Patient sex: M
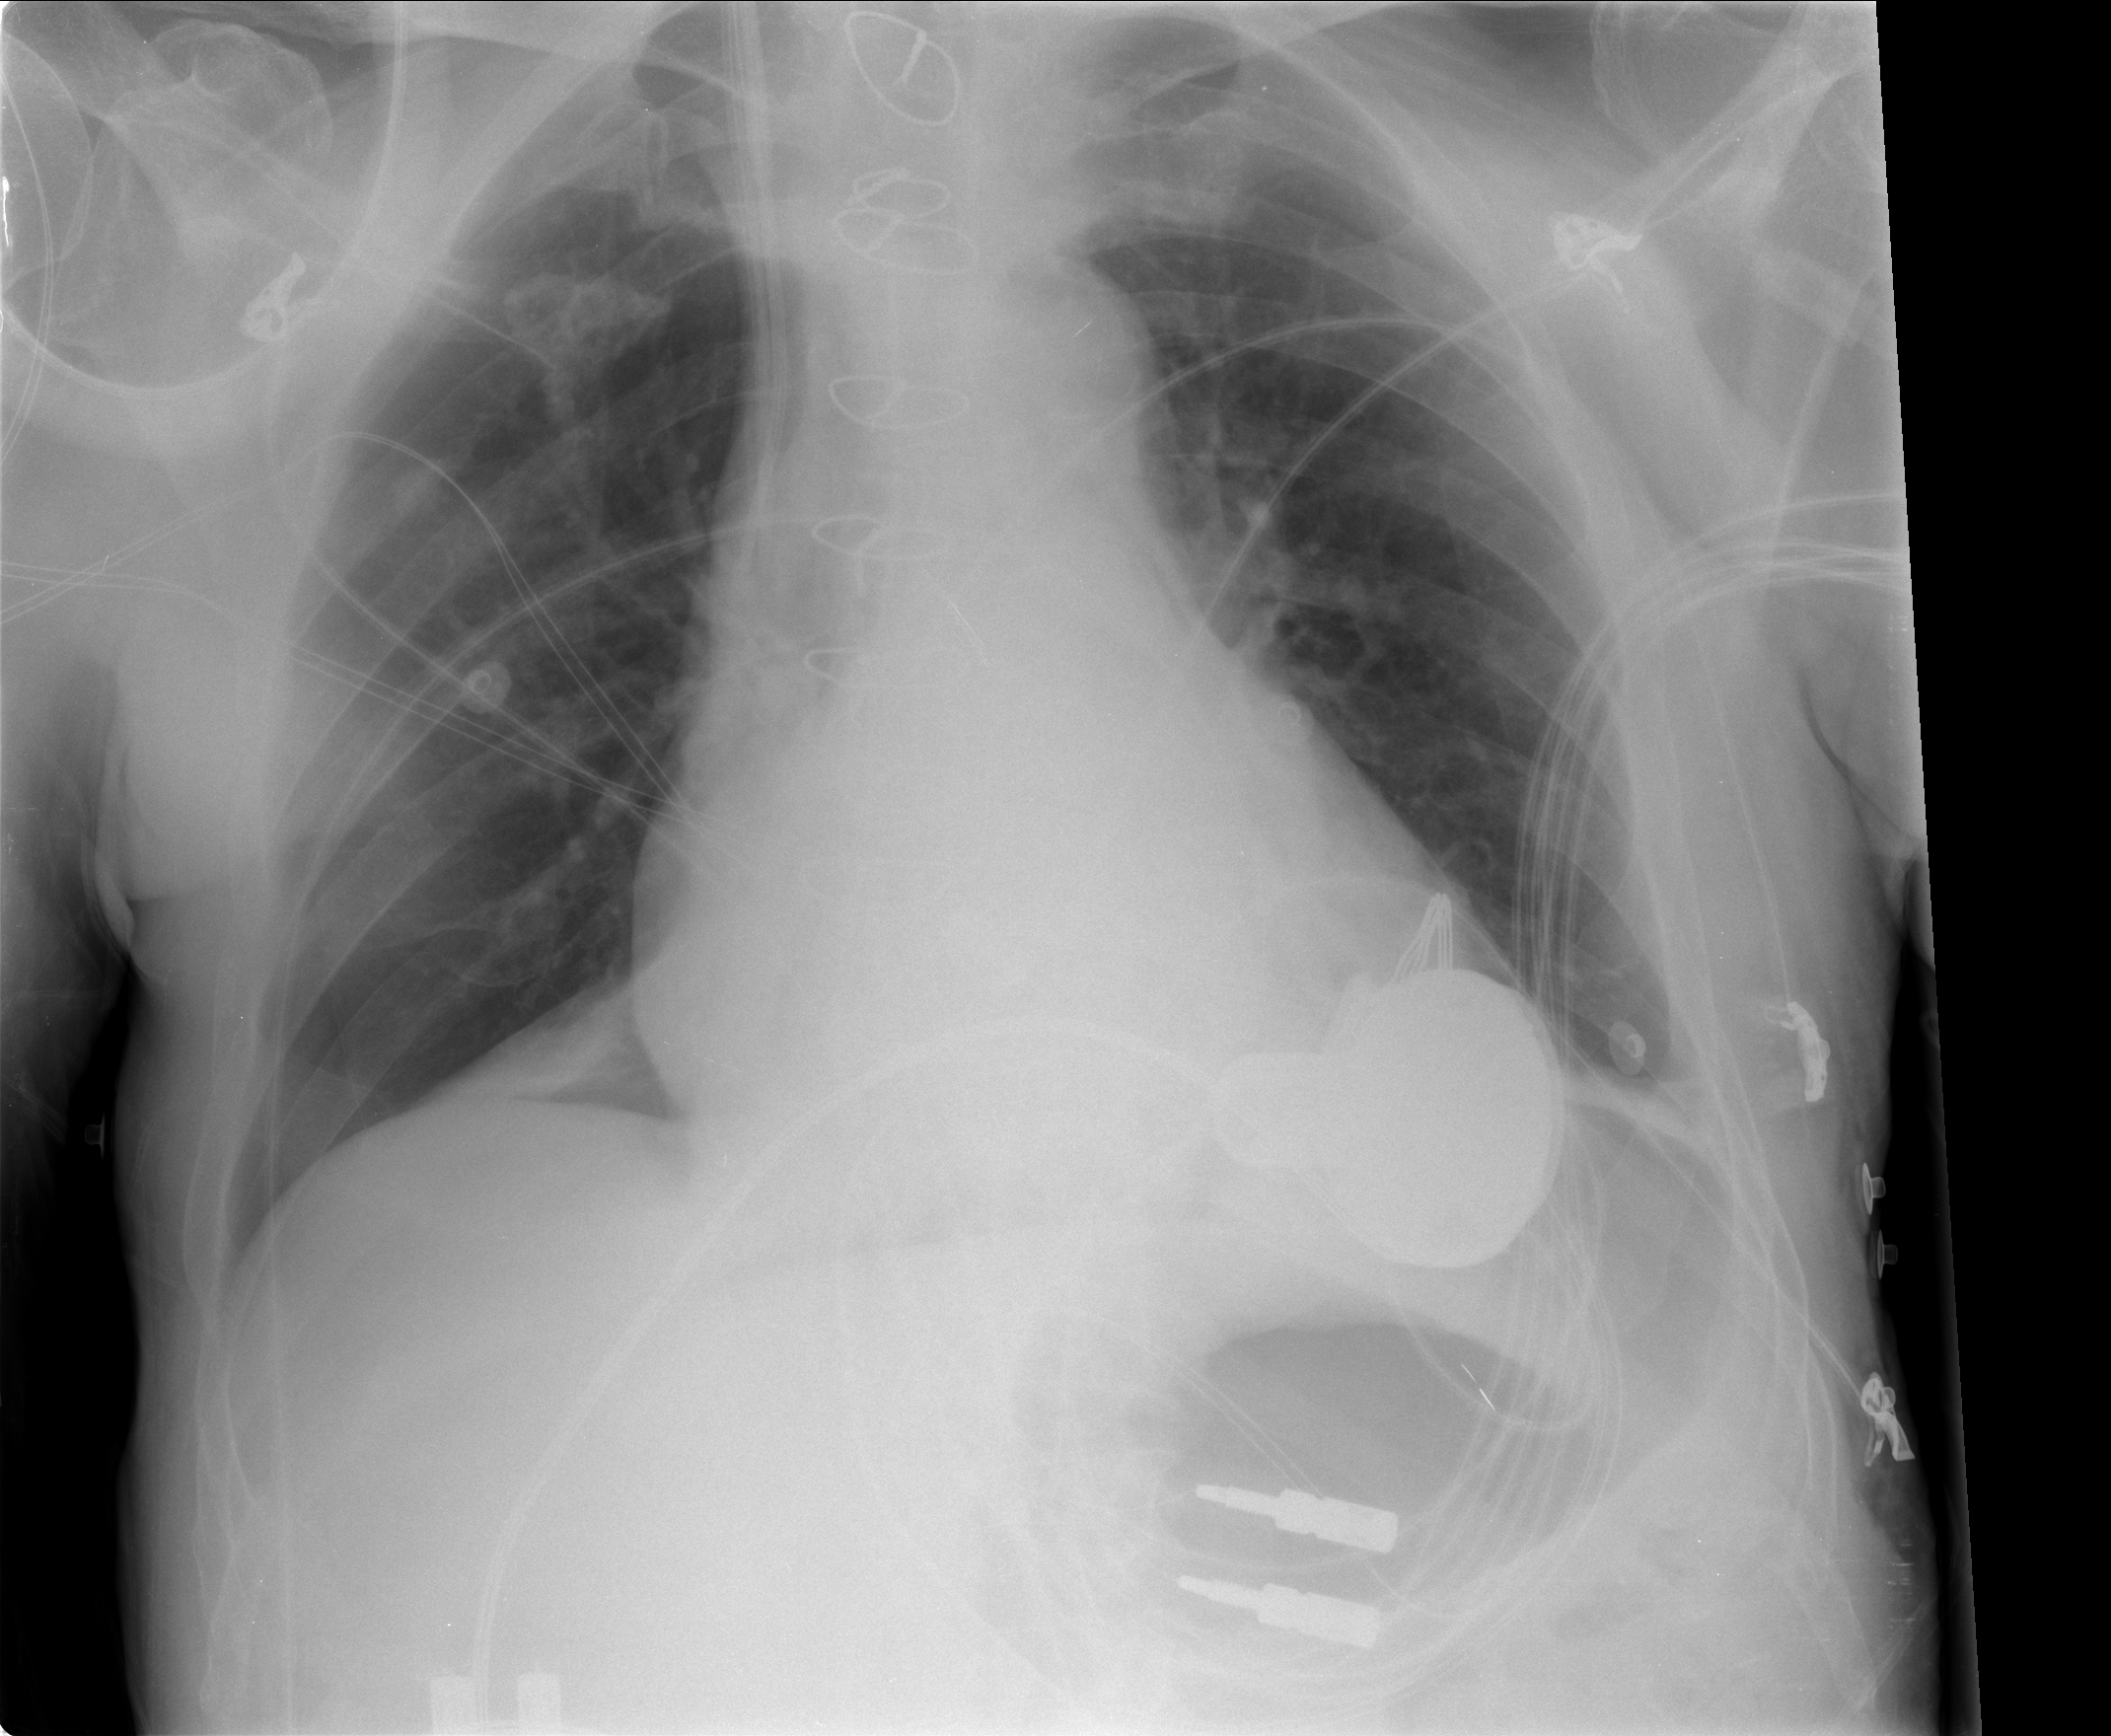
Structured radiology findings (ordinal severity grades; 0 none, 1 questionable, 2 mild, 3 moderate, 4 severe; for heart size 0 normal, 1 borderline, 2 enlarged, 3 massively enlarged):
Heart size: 0
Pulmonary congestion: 2
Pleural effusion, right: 2
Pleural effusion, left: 0
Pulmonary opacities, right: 2
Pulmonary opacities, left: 0
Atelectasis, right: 0
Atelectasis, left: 0